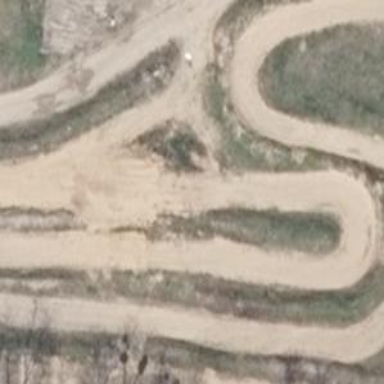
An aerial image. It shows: Raceway with sandy surface.